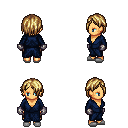
a pixel art fantasy rpg character, female body template, human, tanned skin, blue robe, gold greaves, blonde bangs hairstyle, metal gloves, white slippers, four views (front, back, left, right), 2x2 character sprite sheet, small pixel art, hard edges, no anti-aliasing